Interaction volume radius: 10 \u00c5
Interaction volume height: 10 \u00c5
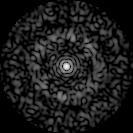
Disorder parameter: 0.8116